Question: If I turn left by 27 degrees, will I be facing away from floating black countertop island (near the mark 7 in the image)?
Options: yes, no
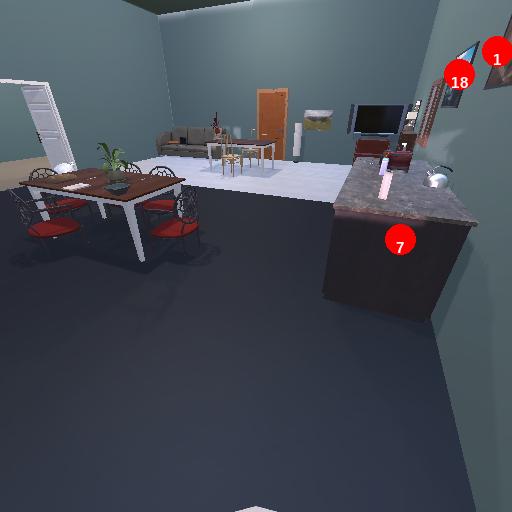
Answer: yes